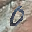
Label: 0